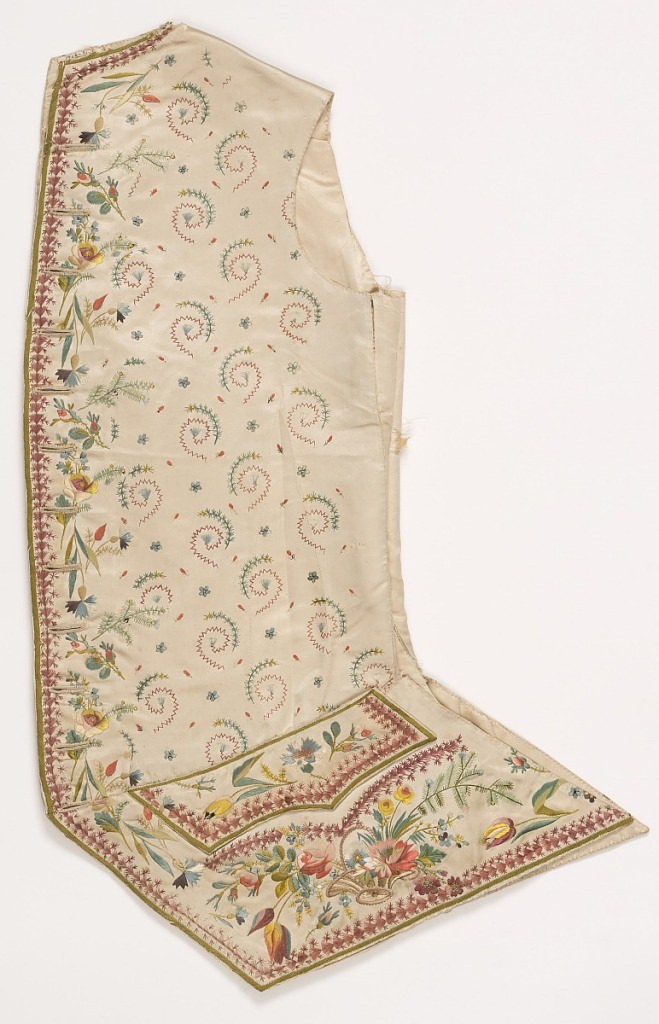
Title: Waistcoat
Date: ca. 1765
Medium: silk Technique: embroidered on satin weave
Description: Man's waistcoat of white satin embroidered with multicolored silk thread. Allover design of spiral vines and tiny blossoms. Border design of maroon and green. Pattern of flower sprays down the center front. Basket of flowers under each pocket.